Aerial crown-view tile of a tropical tree (Barro Colorado Island, Panama), acquired 20250818:
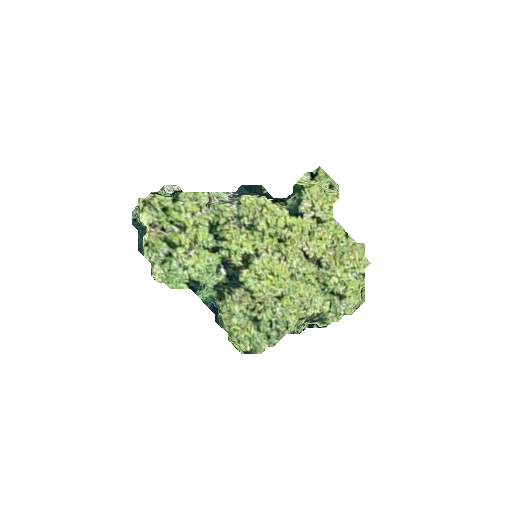
Species: Aiouea montana
GBIF accepted scientific name: Aiouea montana
Crown area: 39.664 m²